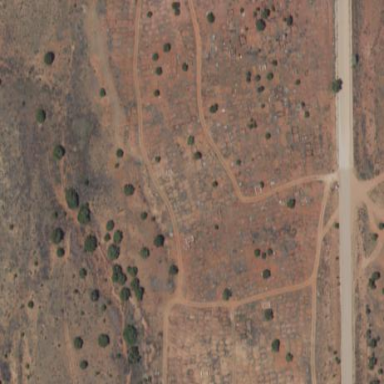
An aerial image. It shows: Cemetery.